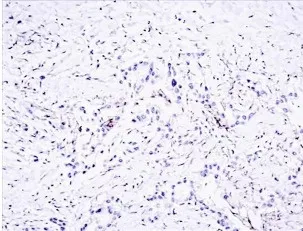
(A) Programmed death-ligand 1 (PD-L1) tumor proportion score (TPS) <1.
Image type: pathology (immunostaining)